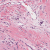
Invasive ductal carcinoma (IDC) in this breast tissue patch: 1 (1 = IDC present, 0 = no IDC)